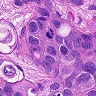
Metastatic tissue present: yes